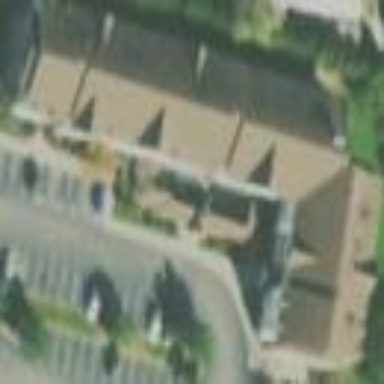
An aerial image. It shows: Hotel building.